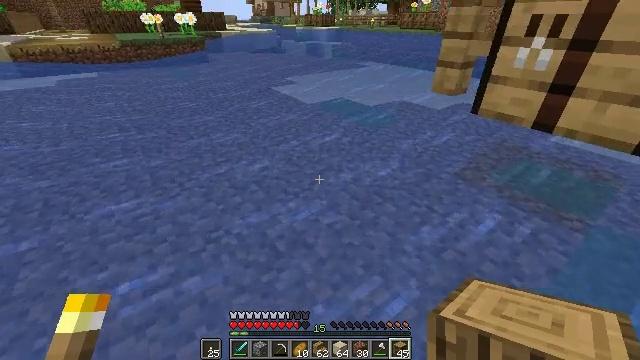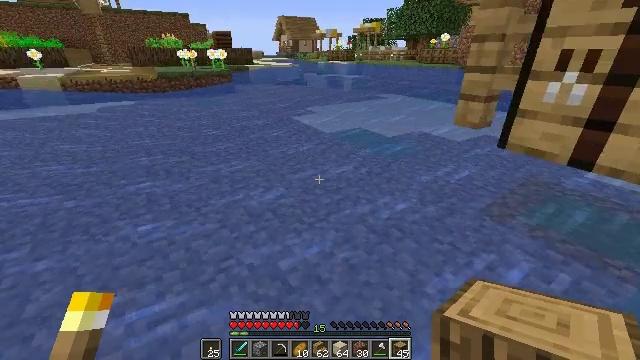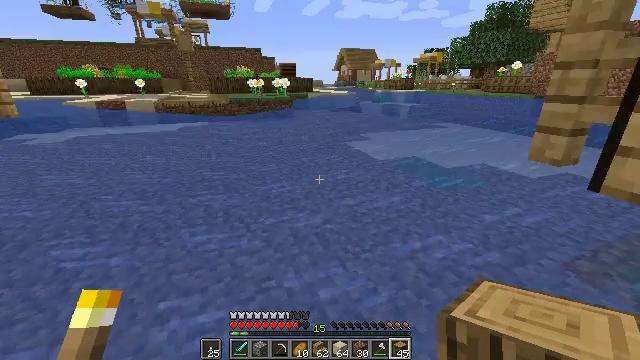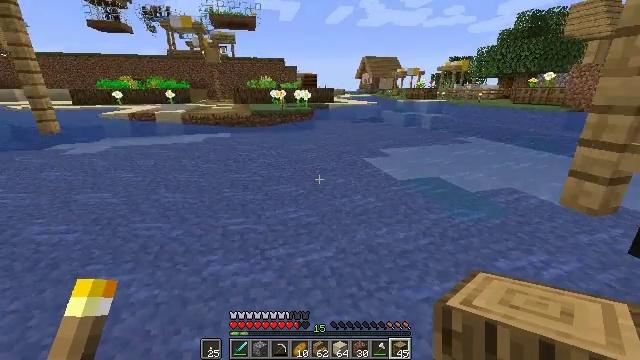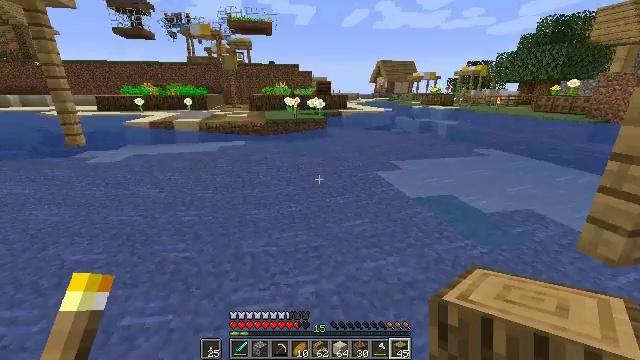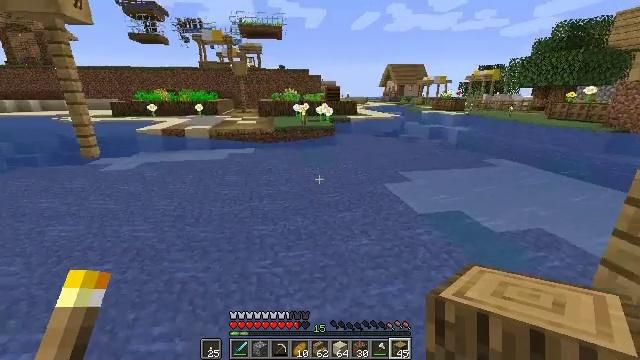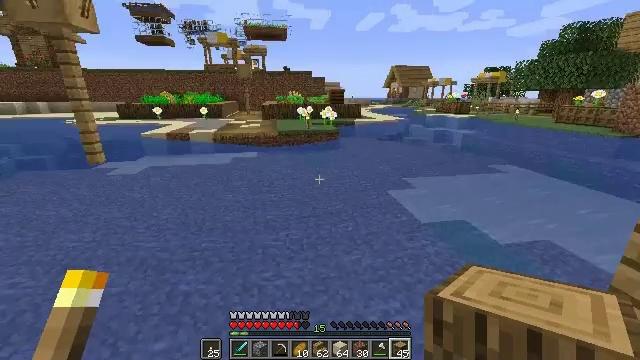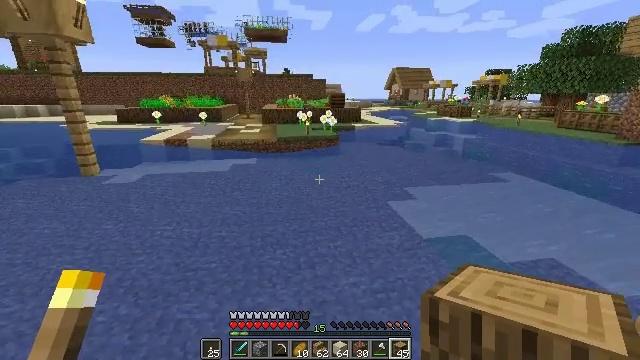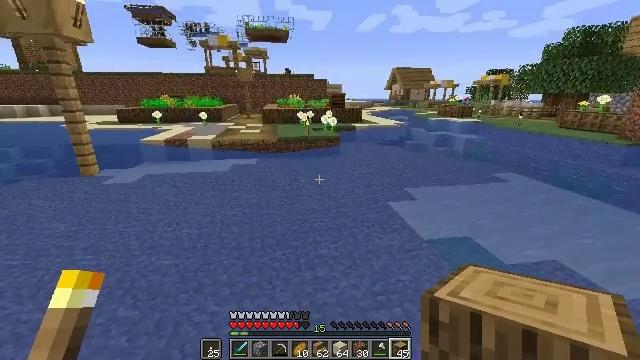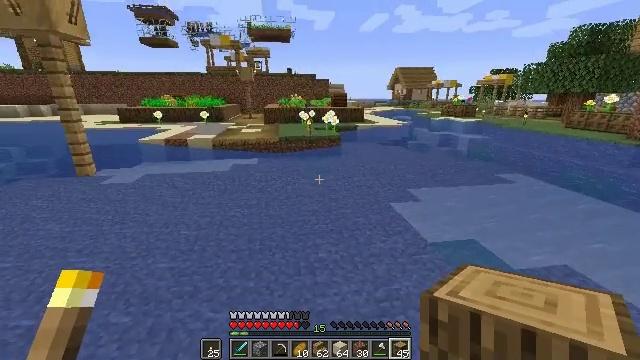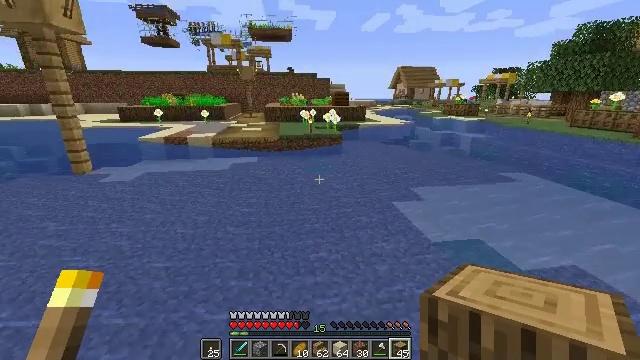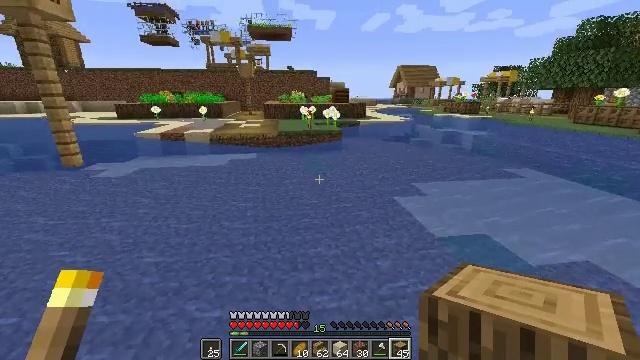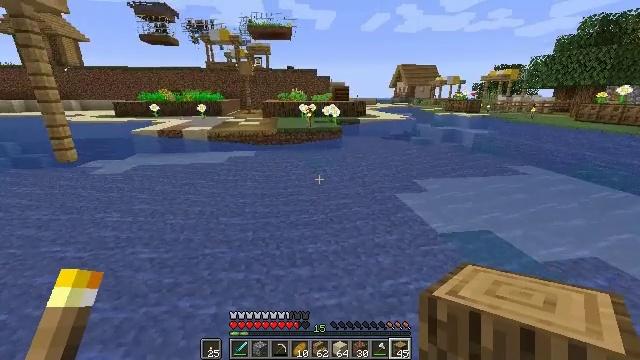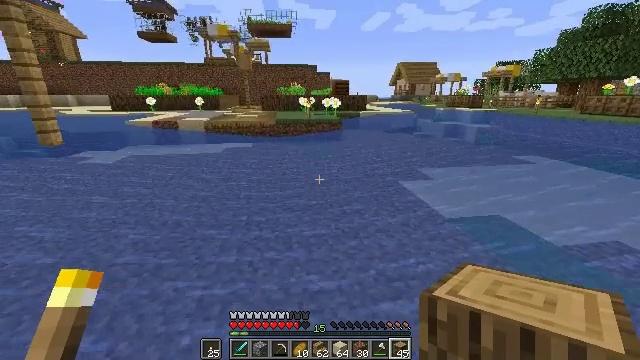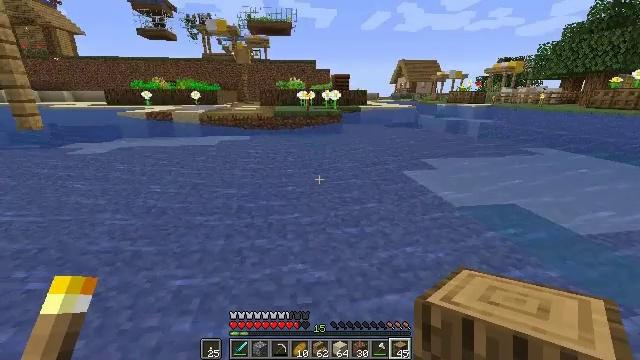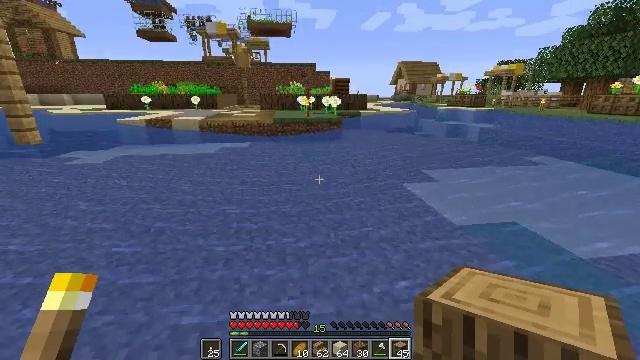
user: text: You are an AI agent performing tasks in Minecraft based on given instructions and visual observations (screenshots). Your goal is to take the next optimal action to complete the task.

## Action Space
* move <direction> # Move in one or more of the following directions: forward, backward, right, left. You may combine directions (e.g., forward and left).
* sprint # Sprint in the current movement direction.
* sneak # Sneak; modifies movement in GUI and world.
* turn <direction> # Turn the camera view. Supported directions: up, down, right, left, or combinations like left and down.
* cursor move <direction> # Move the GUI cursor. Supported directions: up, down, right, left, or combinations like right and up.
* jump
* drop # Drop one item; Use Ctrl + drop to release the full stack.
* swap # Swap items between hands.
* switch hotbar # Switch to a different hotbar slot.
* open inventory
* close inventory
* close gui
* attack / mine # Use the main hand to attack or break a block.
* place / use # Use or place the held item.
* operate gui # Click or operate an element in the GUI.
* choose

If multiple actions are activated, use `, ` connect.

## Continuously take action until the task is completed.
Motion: motion action
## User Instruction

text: Gather the oxeye daisy for crafting.
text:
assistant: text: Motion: move forward, turn left and up
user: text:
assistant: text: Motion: move forward, turn left and up
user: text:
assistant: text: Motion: move forward, turn left and up, jump
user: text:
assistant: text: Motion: move forward, turn left, jump
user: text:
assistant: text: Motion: move forward, turn left, jump
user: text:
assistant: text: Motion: move forward, jump
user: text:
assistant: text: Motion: move forward, jump
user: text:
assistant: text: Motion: move forward, jump
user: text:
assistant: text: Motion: move forward, jump
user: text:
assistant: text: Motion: move forward, jump
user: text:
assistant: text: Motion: move forward, jump
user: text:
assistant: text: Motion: move forward, sprint, jump
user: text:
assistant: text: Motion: move forward, sprint, jump
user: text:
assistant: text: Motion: move forward, sprint, jump
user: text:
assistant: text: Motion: move forward, jump
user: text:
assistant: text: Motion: move forward, jump
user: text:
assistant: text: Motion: move forward, jump
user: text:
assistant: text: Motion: move forward, sprint, jump
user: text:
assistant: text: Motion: move forward, sprint, jump
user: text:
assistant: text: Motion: move forward, sprint, jump
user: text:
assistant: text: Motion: move forward, sprint, jump
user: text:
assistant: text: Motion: move forward, jump
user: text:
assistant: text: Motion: move forward, jump
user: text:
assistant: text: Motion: move forward, jump
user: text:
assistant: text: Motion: move forward, jump
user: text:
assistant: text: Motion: move forward, sprint, jump
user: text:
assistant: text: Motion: move forward, sprint, jump
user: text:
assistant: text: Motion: move forward, sprint, jump
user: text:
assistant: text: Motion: move forward, jump
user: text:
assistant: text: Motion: move forward, jump